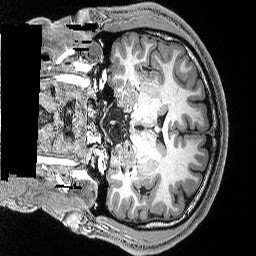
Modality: T1w
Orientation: coronal